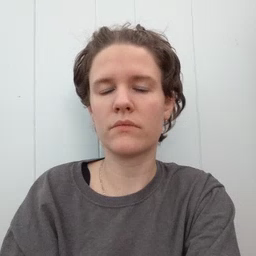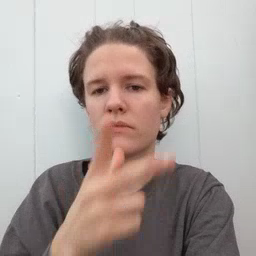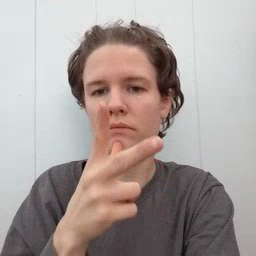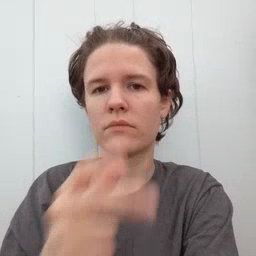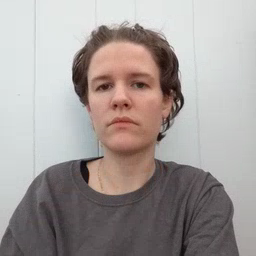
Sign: hen